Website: bh-photo
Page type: receipt
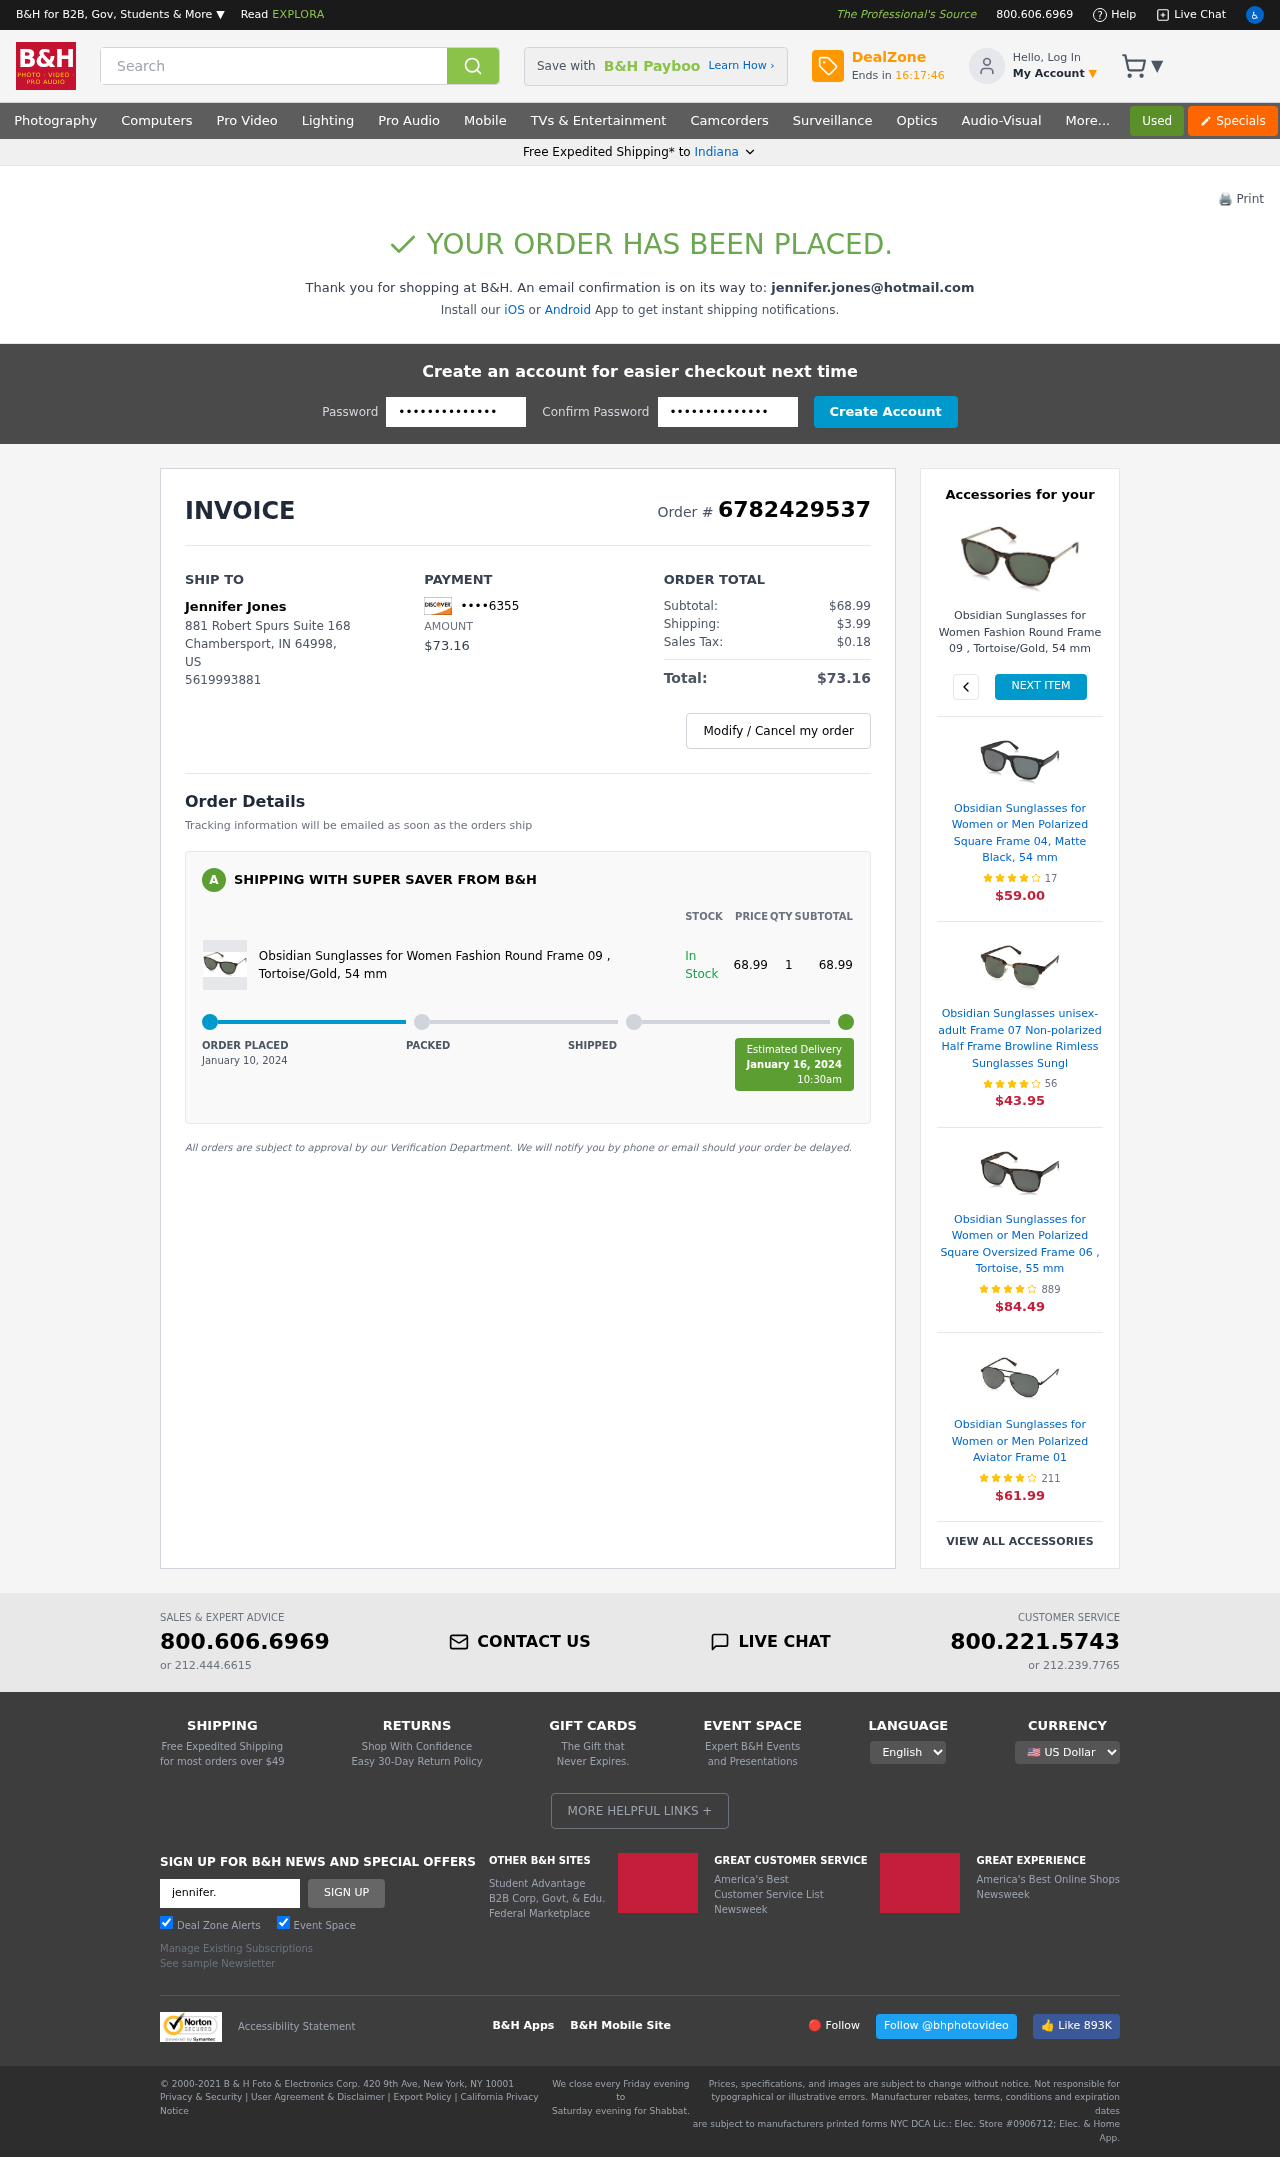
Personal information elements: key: PII_CARD_LAST4
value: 6355
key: PII_CITY
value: Chambersport
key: PII_EMAIL
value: jennifer.jones@hotmail.com
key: PII_FULLNAME
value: Jennifer Jones
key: PII_PHONE
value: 5619993881
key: PII_POSTCODE
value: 64998
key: PII_STATE
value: Indiana
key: PII_STATE_ABBR
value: IN
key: PII_STREET
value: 881 Robert Spurs Suite 168
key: PII_COUNTRY_CODE
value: US
Product elements: key: PRODUCT1_NAME
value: Obsidian Sunglasses for Women Fashion Round Frame 09 , Tortoise/Gold, 54 mm
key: PRODUCT1_PRICE
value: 68.99
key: PRODUCT1_QUANTITY
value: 1
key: PRODUCT1_NAME2
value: Obsidian Sunglasses for Women Fashion Round Frame 09 , Tortoise/Gold, 54 mm
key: PRODUCT2_NAME
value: Obsidian Sunglasses for Women or Men Polarized Square Frame 04, Matte Black, 54 mm
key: PRODUCT2_NUM_RATINGS
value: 17
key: PRODUCT2_PRICE
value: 59.00
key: PRODUCT3_NAME
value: Obsidian Sunglasses unisex-adult Frame 07 Non-polarized Half Frame Browline Rimless Sunglasses Sungl
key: PRODUCT3_NUM_RATINGS
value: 56
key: PRODUCT3_PRICE
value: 43.95
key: PRODUCT4_NAME
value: Obsidian Sunglasses for Women or Men Polarized Square Oversized Frame 06 , Tortoise, 55 mm
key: PRODUCT4_NUM_RATINGS
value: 889
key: PRODUCT4_PRICE
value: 84.49
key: PRODUCT5_NAME
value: Obsidian Sunglasses for Women or Men Polarized Aviator Frame 01
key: PRODUCT5_NUM_RATINGS
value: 211
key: PRODUCT5_PRICE
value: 61.99
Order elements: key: ORDER_ID
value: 6782429537
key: ORDER_TOTAL
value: $73.16
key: ORDER_SUBTOTAL
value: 68.99
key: ORDER_SUBTOTAL
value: $68.99
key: ORDER_SHIPPING_COST
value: $3.99
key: ORDER_TAX
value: $0.18
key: ORDER_DATE
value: January 10, 2024
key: ORDER_DELIVERY_DATE
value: January 16, 2024
Search elements: key: HEADER_SEARCH
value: Search